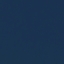
Land use / land cover class: SeaLake